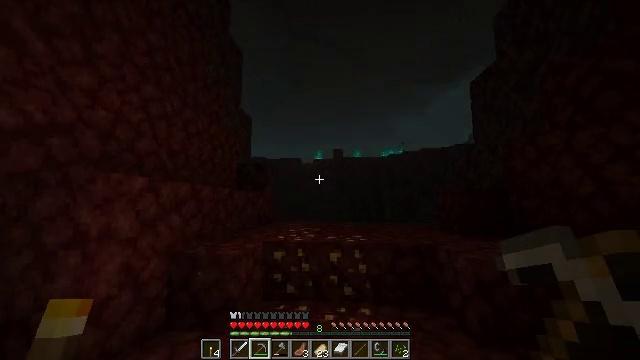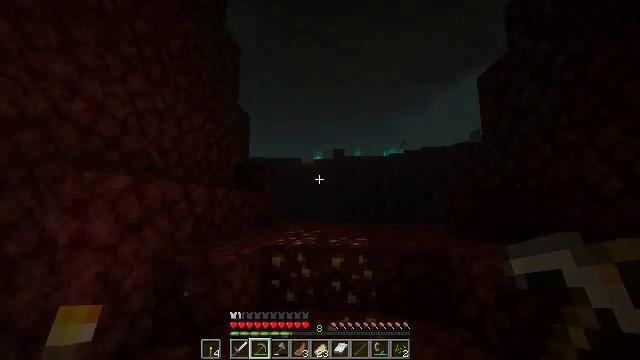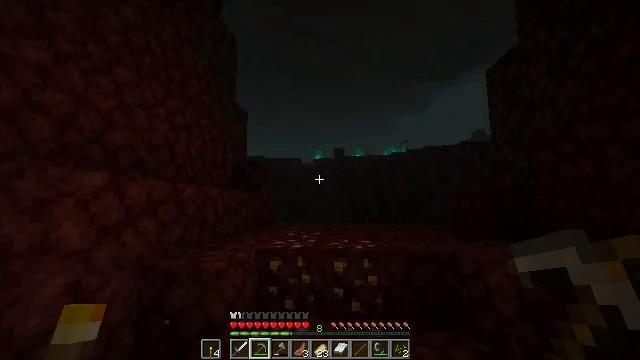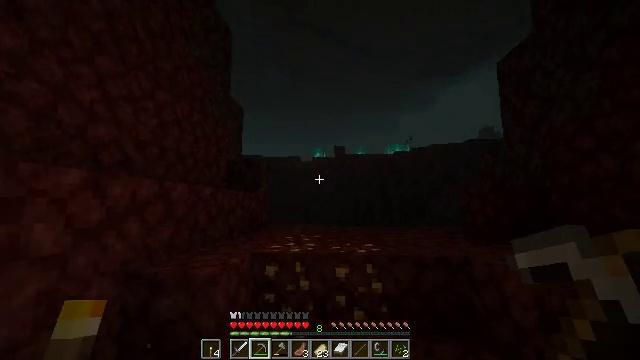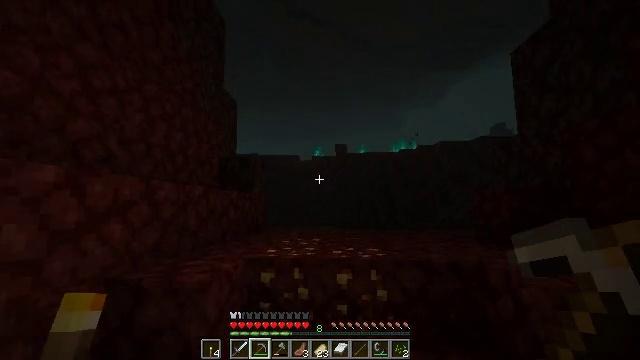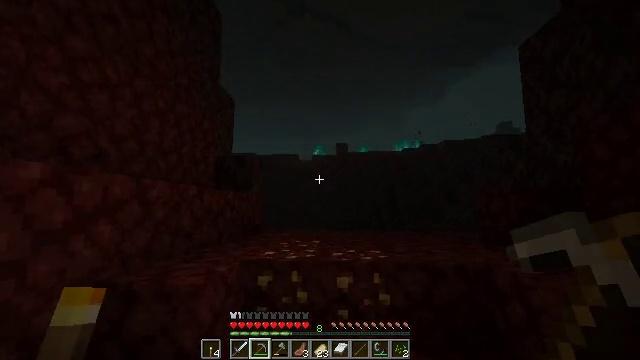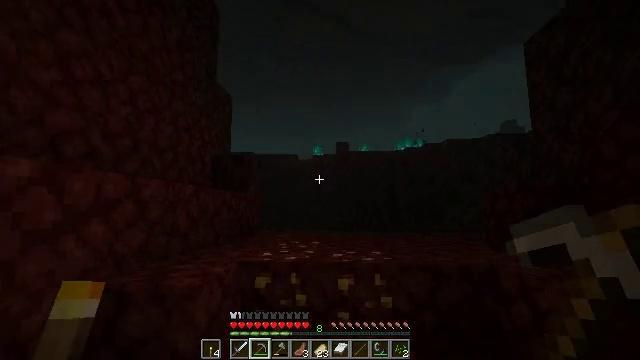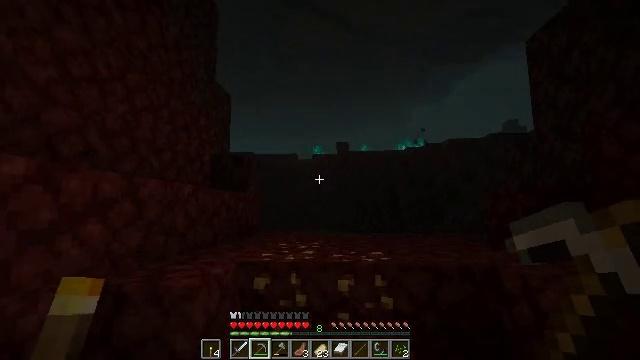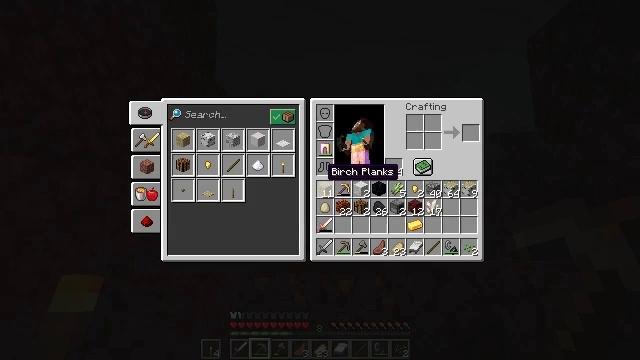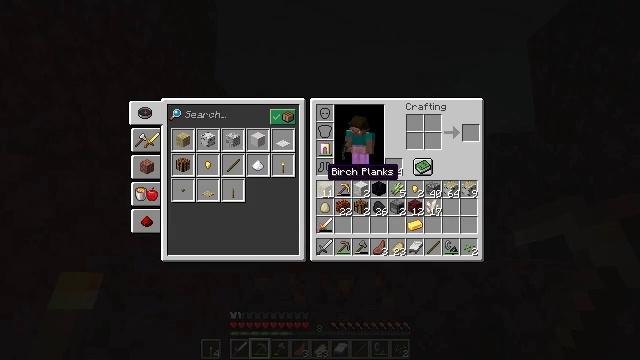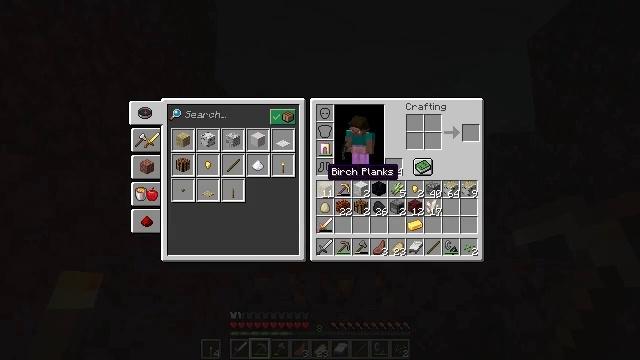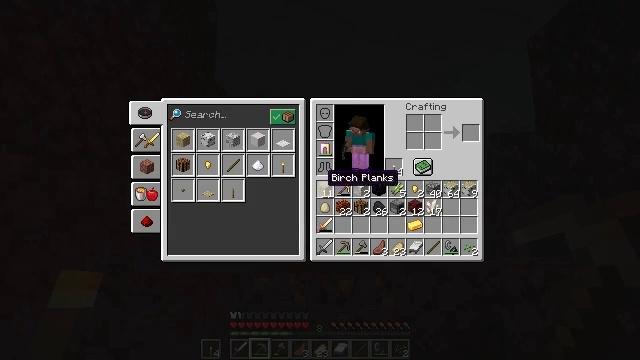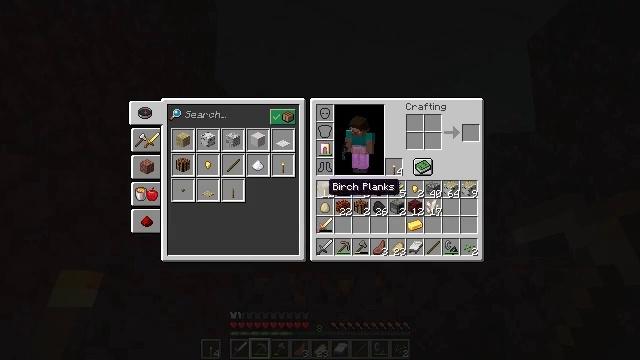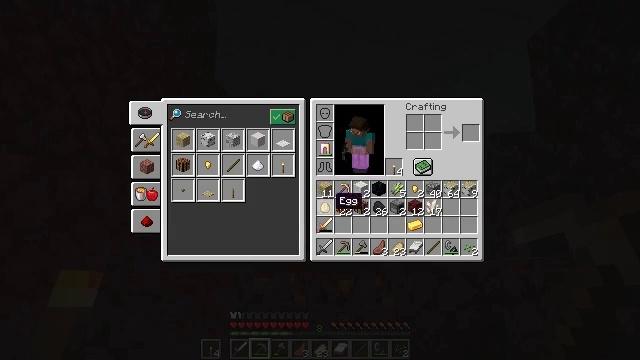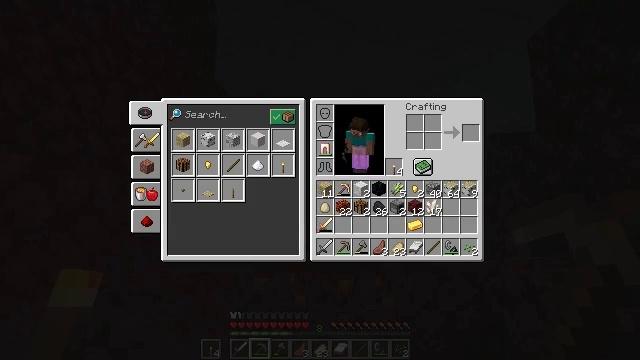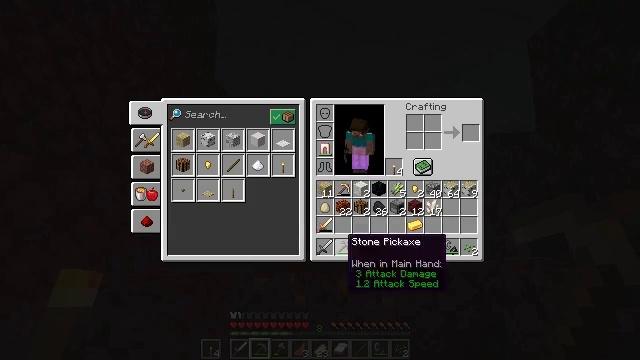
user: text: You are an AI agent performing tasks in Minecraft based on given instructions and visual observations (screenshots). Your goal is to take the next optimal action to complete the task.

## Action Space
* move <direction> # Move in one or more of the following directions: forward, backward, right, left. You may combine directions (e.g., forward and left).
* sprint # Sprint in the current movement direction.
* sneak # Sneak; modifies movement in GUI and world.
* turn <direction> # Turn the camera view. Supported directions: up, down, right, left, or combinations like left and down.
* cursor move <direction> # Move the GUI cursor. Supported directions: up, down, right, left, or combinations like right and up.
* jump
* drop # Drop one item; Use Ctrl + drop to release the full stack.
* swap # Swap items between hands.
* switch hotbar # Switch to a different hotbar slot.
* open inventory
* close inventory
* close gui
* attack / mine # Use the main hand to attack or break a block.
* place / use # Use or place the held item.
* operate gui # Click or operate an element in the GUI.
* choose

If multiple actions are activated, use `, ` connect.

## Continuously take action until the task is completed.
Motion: motion action
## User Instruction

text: Mine nether gold ore in the Nether.
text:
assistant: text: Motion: move forward, sprint
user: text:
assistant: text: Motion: sprint
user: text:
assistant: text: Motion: sprint
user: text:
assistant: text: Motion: sprint
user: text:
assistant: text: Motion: no_op
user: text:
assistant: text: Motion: no_op
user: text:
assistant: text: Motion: no_op
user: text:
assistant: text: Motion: open inventory
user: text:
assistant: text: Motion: open inventory
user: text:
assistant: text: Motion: open inventory
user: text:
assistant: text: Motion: open inventory
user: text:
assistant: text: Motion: cursor move down
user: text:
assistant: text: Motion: cursor move down
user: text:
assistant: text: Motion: cursor move right and down
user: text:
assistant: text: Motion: cursor move down
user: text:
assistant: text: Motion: no_op
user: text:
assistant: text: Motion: no_op
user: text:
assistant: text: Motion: no_op
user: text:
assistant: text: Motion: cursor move up
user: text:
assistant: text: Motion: cursor move up
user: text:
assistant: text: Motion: no_op
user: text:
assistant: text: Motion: cursor move up
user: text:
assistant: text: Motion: cursor move up
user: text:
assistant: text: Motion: cursor move up
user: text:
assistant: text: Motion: no_op
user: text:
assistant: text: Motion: no_op
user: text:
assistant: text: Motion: no_op
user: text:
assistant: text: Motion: no_op
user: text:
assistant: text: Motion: no_op
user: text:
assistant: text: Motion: switch to hotbar 2